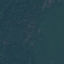
Land use / land cover: Forest